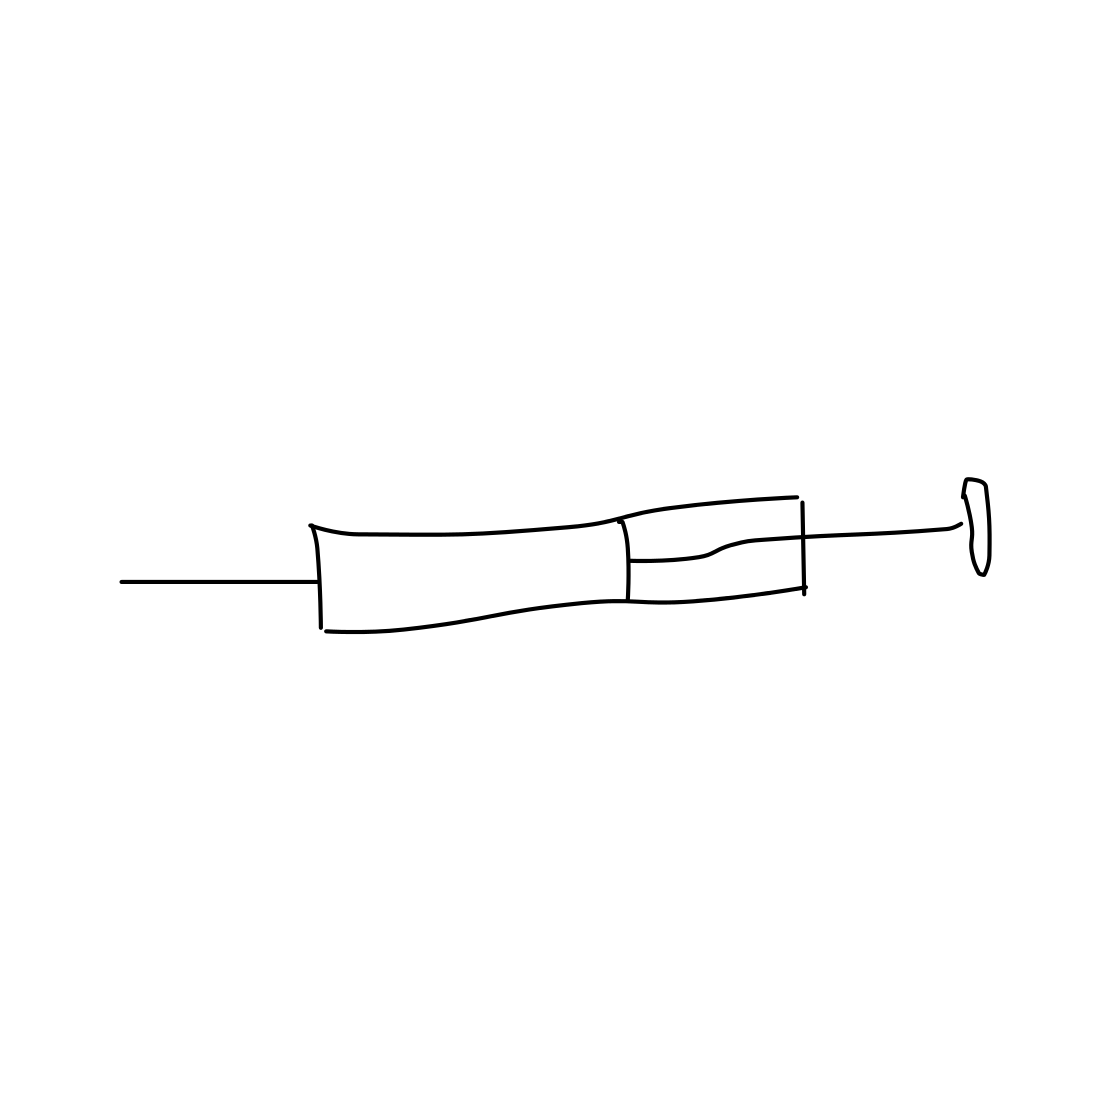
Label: syringe